Question:
'''
a = {
[0]=> array(2) {
["pid"]=> string(1) "1"
["val1"]=> string(1) "1"
}
[1]=> array(2) {
["pid"]=> string(2) "12"
["val1"]=> string(1) "1"
}
[2]=> array(2) {
["pid"]=> string(2) "13"
["val1"]=> string(2) "79"
}
}
b = {
[0]=> array(2) {
["pid"]=> string(1) "1"
["val2"]=> string(1) "1"
}
[1]=> array(2) {
["pid"]=> string(2) "12"
["val2"]=> string(1) "1"
}
[2]=> array(2) {
["pid"]=> string(2) "13"
["val2"]=> string(2) "79"
}
[3]=> array(2) {
["pid"]=> string(2) "61"
["val2"]=> string(1) "1"
}
[4]=> array(2) {
["pid"]=> string(2) "62"
["val2"]=> string(2) "24"
}
}
'''
Need help.
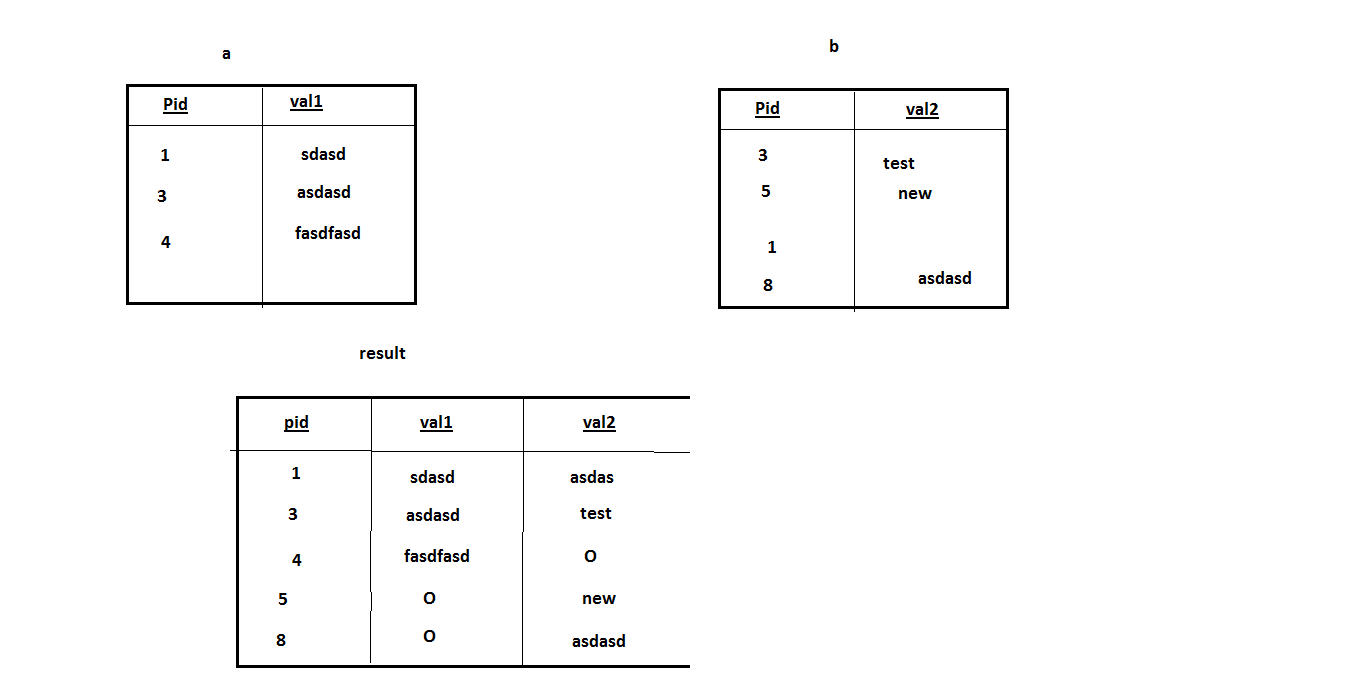
Answer: If this is coming from a data source, see if there's a way you can do this outside of PHP (e.g. MySQL's JOIN).
If PHP is your only answer, then below is a solution. Note that I changed the values of 'val1' and 'val2' so it was a bit more distinguishable.
You must have some sort of grouping constraint, which is configurable in the script below via '$groupByKey'. Judging by the common occurrence of PID, I assumed this as the subject key.
Also, if you have more than two arrays all following a similar schema (I have commented out '$c' as an example), you simply add more arguments to 'array_merge'.
The idea is to keep merging each item in the cumulative list by using a fixed key as a "pointer," if you will.
'''
<?php
$a = array(
array('pid' => 1, 'val1' => 'alpha'),
array('pid' => 3, 'val1' => 'bravo'),
array('pid' => 4, 'val1' => 'charlie')
);
$b = array(
array('pid' => 3, 'val2' => 'delta'),
array('pid' => 5, 'val2' => 'echo'),
array('pid' => 1, 'val2' => 'foxtrot'),
array('pid' => 8, 'val2' => 'golf')
);
/*
$c = array(
array('pid' => 3, 'val3' => 'hotel'),
array('pid' => 5, 'val1' => 'india'),
array('pid' => 1, 'val3' => 'juliette'),
array('pid' => 8, 'val3' => 'kilo')
);
*/
$groupByKey = 'pid'; // this becomes the fixed key
$merged = array_merge($a,$b); // array_merge($a,$b,$c); // cumulative container of all items in every subject array
$result = array(); // the result will be stored here, e.g. a temporary "table"
foreach ( $merged as $item ) { // $merged is essentially a table of subjects and $item is each row
if ( !isset($result[$item[$groupByKey]]) ) { // if we haven't come across this key yet
$result[$item[$groupByKey]] = array(); // initialize it
}
$result[$item[$groupByKey]] = array_merge($result[$item[$groupByKey]],$item); // consolidate all the cells for this row, later duplicate keys will cause values to be replaced
}
$result = array_values($result); // normalize the result keys, for the view they should increment rather than represent the group-by subjects
var_dump($result); // let's see how we did
?>
'''
Provides:
'''
array (size=5)
0 =>
array (size=3)
'pid' => int 1
'val1' => string 'alpha' (length=5)
'val2' => string 'foxtrot' (length=7)
1 =>
array (size=3)
'pid' => int 3
'val1' => string 'bravo' (length=5)
'val2' => string 'delta' (length=5)
2 =>
array (size=2)
'pid' => int 4
'val1' => string 'charlie' (length=7)
3 =>
array (size=2)
'pid' => int 5
'val2' => string 'echo' (length=4)
4 =>
array (size=2)
'pid' => int 8
'val2' => string 'golf' (length=4)
'''